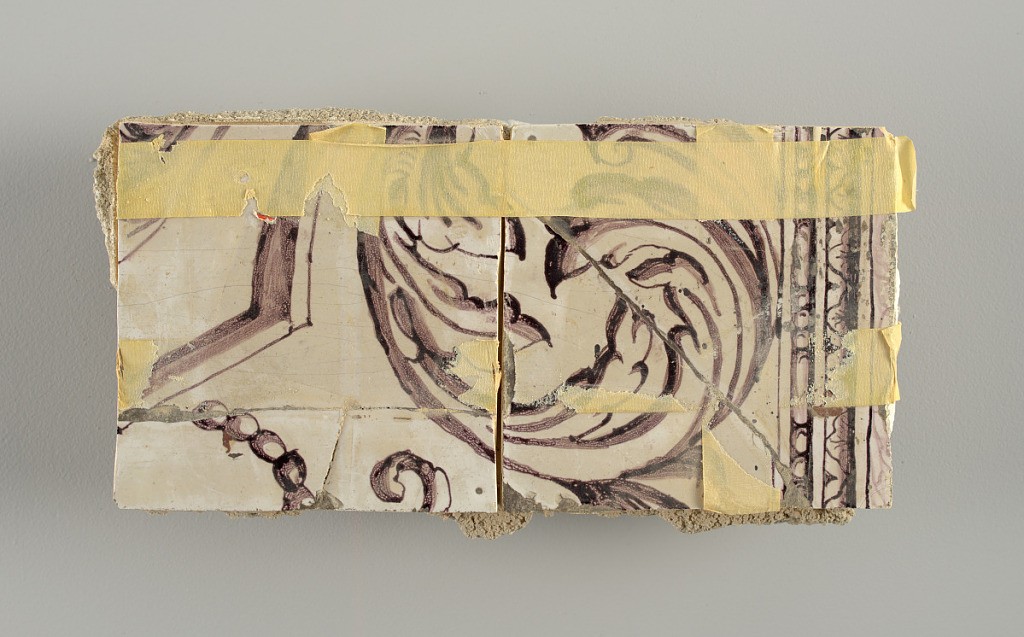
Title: Wall facing
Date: ca. 1725
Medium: tin-glazed earthenware, underglaze
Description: Two vertical rectangles, twenty-three tiles high.  A) Nine tiles wide at top; seven tiles wide at bottom.  B) Ten and one-half tiles wide.

Arabesque design of foliage.  A) with centered figure of Justice under a canopy.  B) with centered urn.